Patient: sex F, age 62
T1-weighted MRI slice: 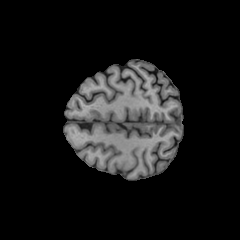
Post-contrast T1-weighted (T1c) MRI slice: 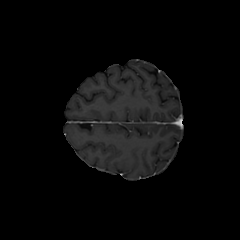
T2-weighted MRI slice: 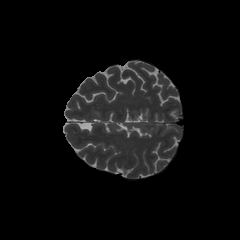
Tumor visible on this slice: no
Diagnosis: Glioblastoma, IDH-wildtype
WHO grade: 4